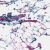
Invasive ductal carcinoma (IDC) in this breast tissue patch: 0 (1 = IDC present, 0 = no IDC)